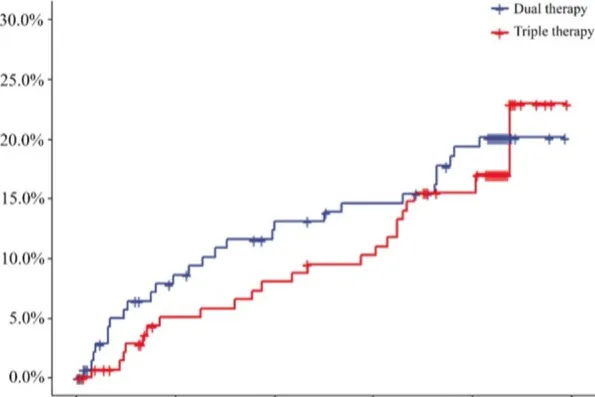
Incidence of cardiovascular event outcomes of the 2 groups (HR, 0.845; 95% CI, 0.488 to 1.465; P = 0.5484). HR, hazard ratio. Dual therapy: ticagrelor therapy group; triple therapy: clopidogrel plus aspirin group.
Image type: chart (chart)